Aerial crown-view tile of a tropical tree (Barro Colorado Island, Panama), acquired 20240611:
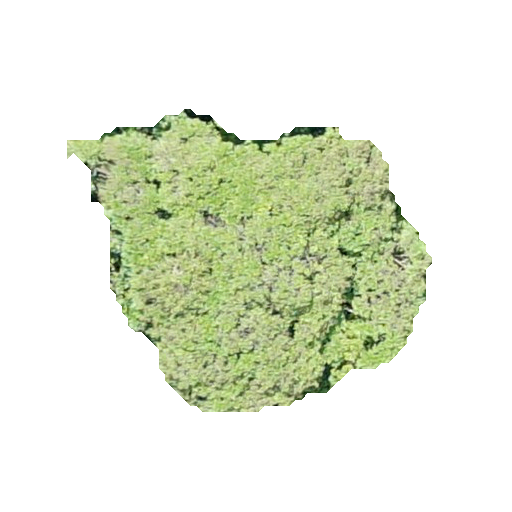
Species: Alseis blackiana
GBIF accepted scientific name: Alseis blackiana
Crown area: 117.901 m²